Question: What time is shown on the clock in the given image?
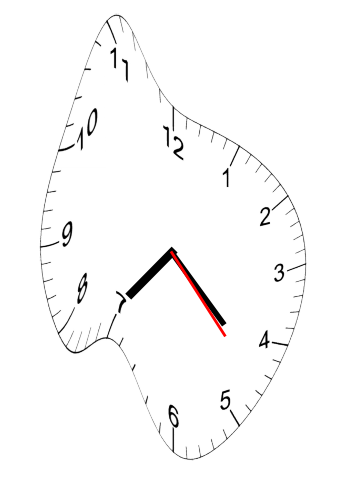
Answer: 07:22:23